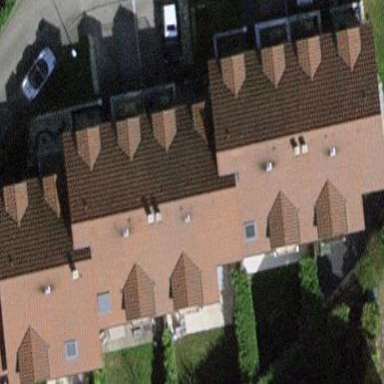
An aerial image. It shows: Terrace building.